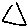
Label: triangle